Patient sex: F
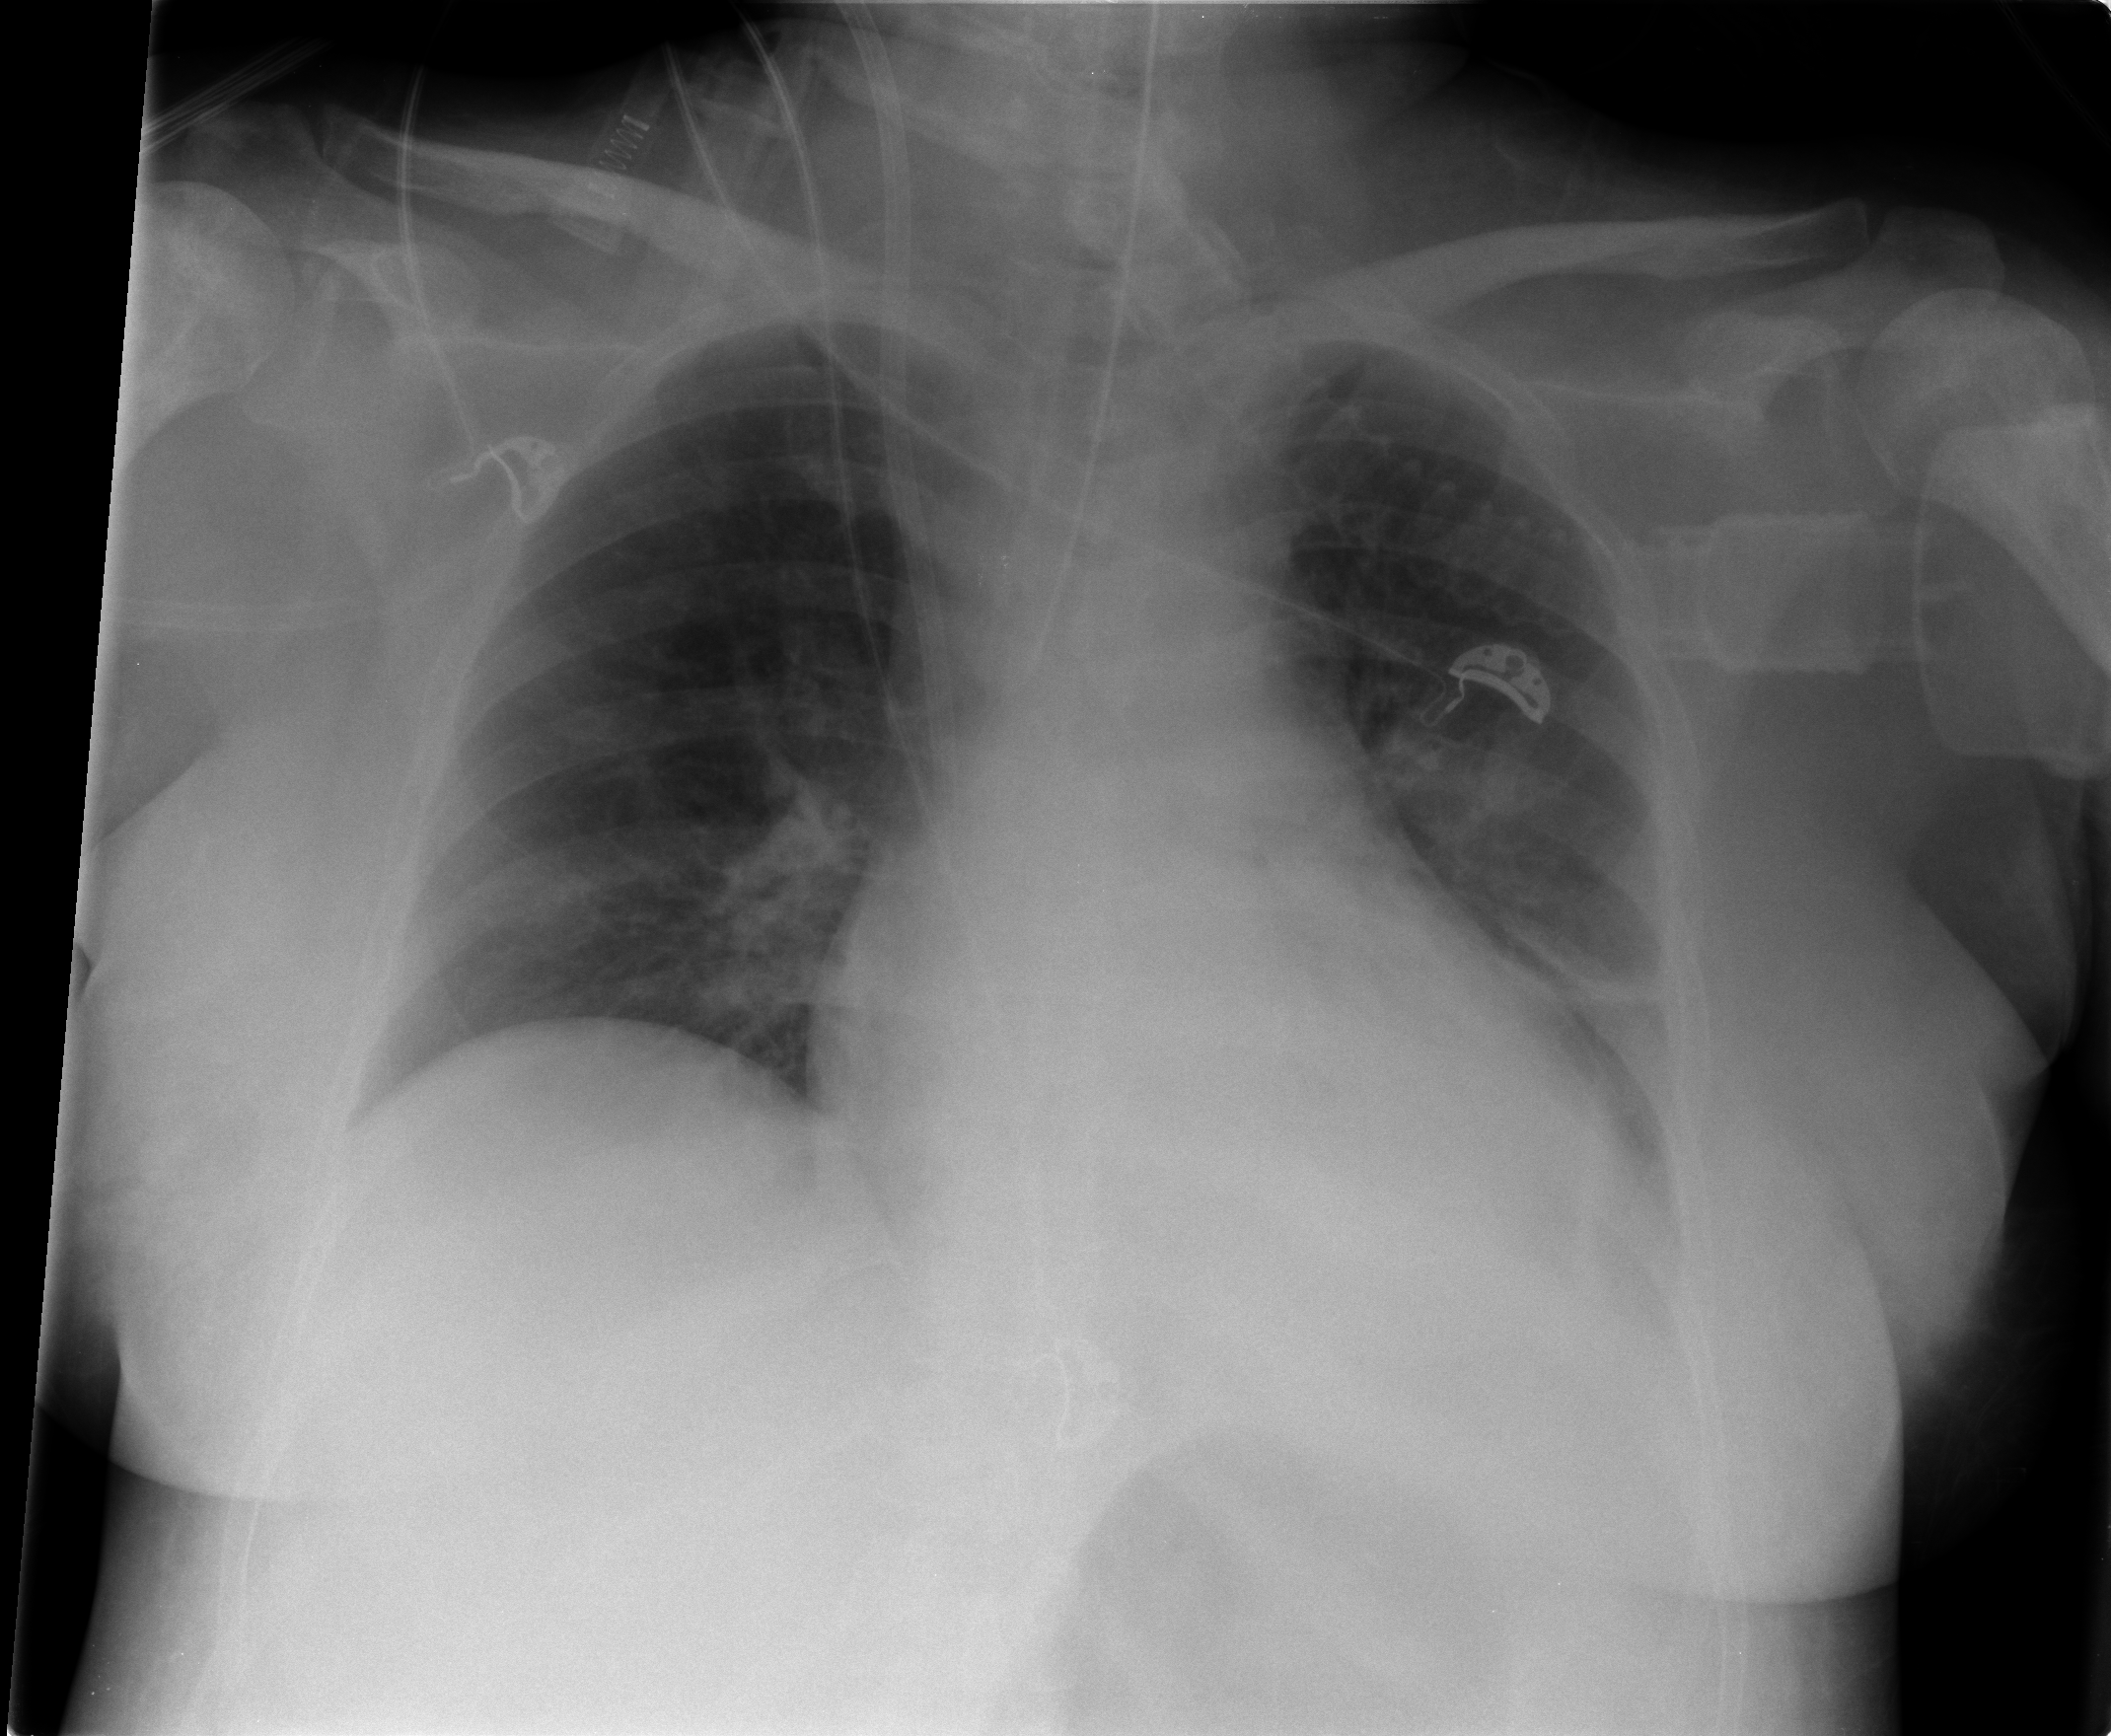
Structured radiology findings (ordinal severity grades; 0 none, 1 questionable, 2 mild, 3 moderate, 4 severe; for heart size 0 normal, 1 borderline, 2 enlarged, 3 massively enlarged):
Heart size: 2
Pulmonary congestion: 0
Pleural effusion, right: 0
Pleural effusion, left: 1
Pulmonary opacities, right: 0
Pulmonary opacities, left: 0
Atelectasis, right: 0
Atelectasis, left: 2